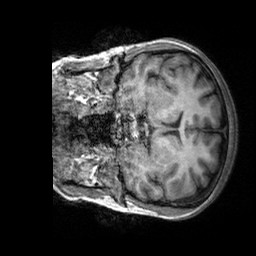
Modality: T1w
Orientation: coronal
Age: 27
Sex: female
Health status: healthy
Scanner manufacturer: siemens
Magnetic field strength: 3 T
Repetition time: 2.3 s
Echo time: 0.00303 s